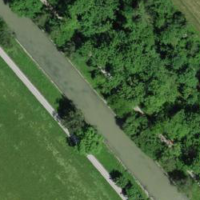
EUNIS habitat code: 41
Species observed at this site:
Matricaria discoidea